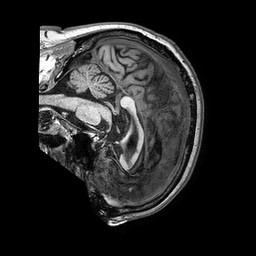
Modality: T1w
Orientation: sagittal
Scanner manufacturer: philips
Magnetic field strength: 3 T
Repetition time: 0.006578 s
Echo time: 0.002954 s